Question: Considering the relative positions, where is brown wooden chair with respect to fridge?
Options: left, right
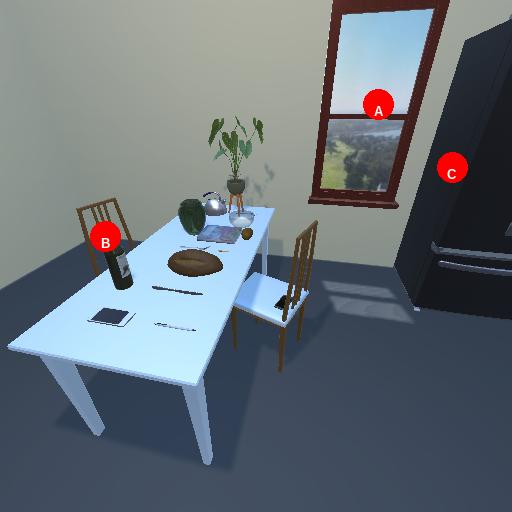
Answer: left